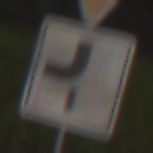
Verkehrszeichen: VerlaufVorfahrtsstrasse7
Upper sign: VorfahrtGewaehren
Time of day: Night
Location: Outdoor (Suburban)
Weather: PartlyCloudy
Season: NotSpecified
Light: Artificial